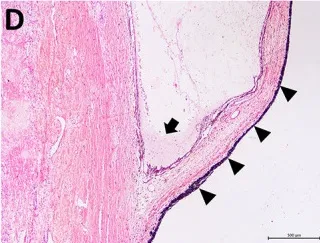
The iris In (D), the atrophic iris (arrowheads) and ciliary body are seen. Exudate and some neutrophils are observed in the iridocorneal angle (arrow). Bar = 500 mum.
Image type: pathology (h&e)